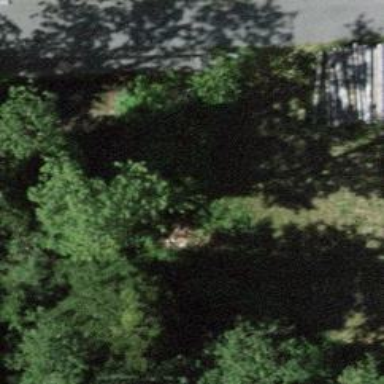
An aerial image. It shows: Bench.